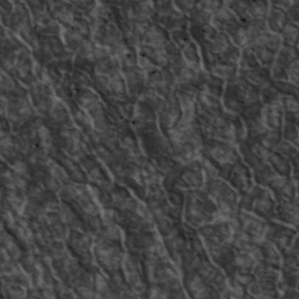
Label: non_frost